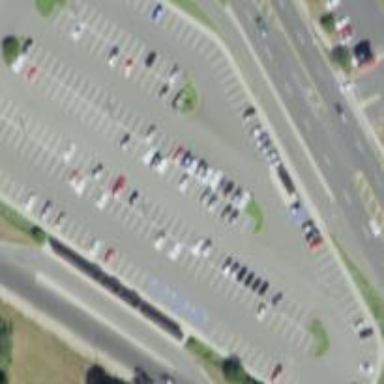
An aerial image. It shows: Parking area with park and ride facility.